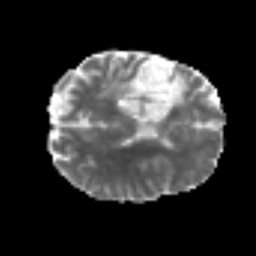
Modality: MD
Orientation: axial
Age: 55
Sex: male
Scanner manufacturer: siemens
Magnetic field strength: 3 T
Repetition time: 6.1 s
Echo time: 0.101 s